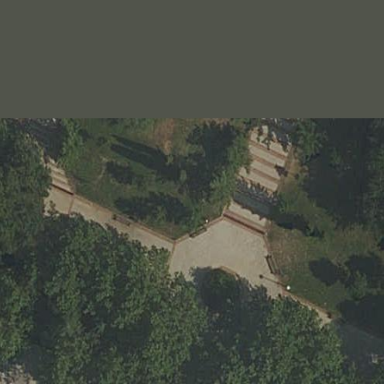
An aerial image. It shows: Lovely park for leisure and relaxation.